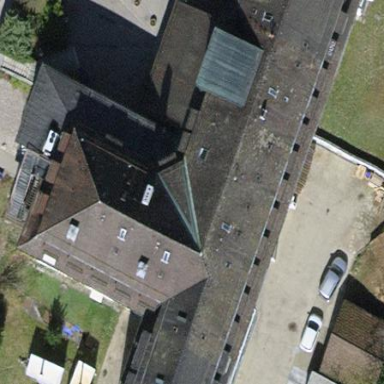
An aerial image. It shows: Hospital building.